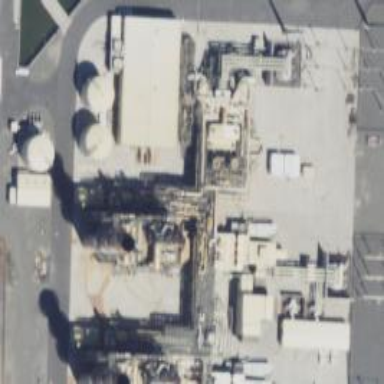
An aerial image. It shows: Gas-powered generator. It is gas turbine type generator.